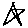
Label: star